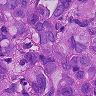
Metastatic tissue present: yes